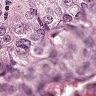
Metastatic tissue present: yes